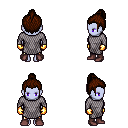
a pixel art fantasy rpg character, female body template, dark elf, purple skin, chain mail, gold greaves, brown short topknot hairstyle, gold gloves, maroon shoes, four views (front, back, left, right), 2x2 character sprite sheet, small pixel art, hard edges, no anti-aliasing